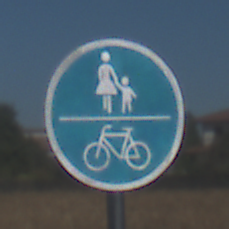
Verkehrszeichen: GemeinsamerGehUndRadweg
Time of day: MorningAfternoon
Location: Outdoor (Suburban)
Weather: PartlyCloudy
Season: NotSpecified
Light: Natural